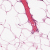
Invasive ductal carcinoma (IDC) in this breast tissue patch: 0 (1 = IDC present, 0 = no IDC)